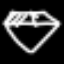
Label: diamond